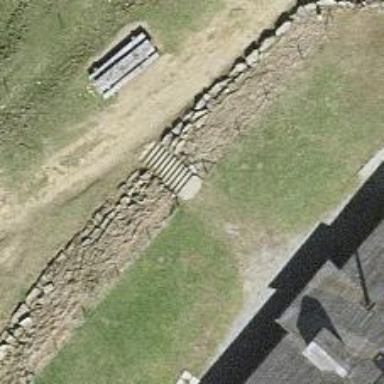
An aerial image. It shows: Road with steps.